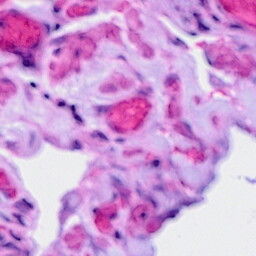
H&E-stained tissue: Ovarian